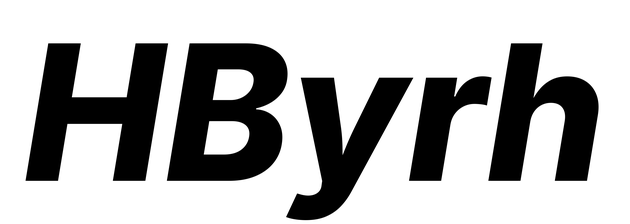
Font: Inter-Italic_ExtraBold_Italic